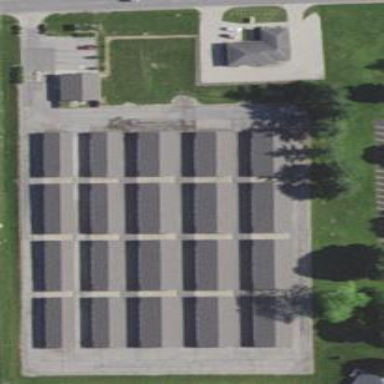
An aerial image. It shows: Storage rental shop.